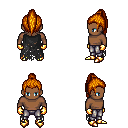
a pixel art fantasy rpg character, male body template, human, dark skin, black tattered cape, metal pants, dark blonde long topknot hairstyle, gold gloves, gold boots, four views (front, back, left, right), 2x2 character sprite sheet, small pixel art, hard edges, no anti-aliasing